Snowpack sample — Buffalo Mountain, Silverthorne, Colorado, USA (2/22/26, 2:02 PM MST)
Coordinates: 39.622, -106.113
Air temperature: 33 °F
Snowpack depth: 63 cm
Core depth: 10 cm
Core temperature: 32 °F
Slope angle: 11°, slope face: 116°
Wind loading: low
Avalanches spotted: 0
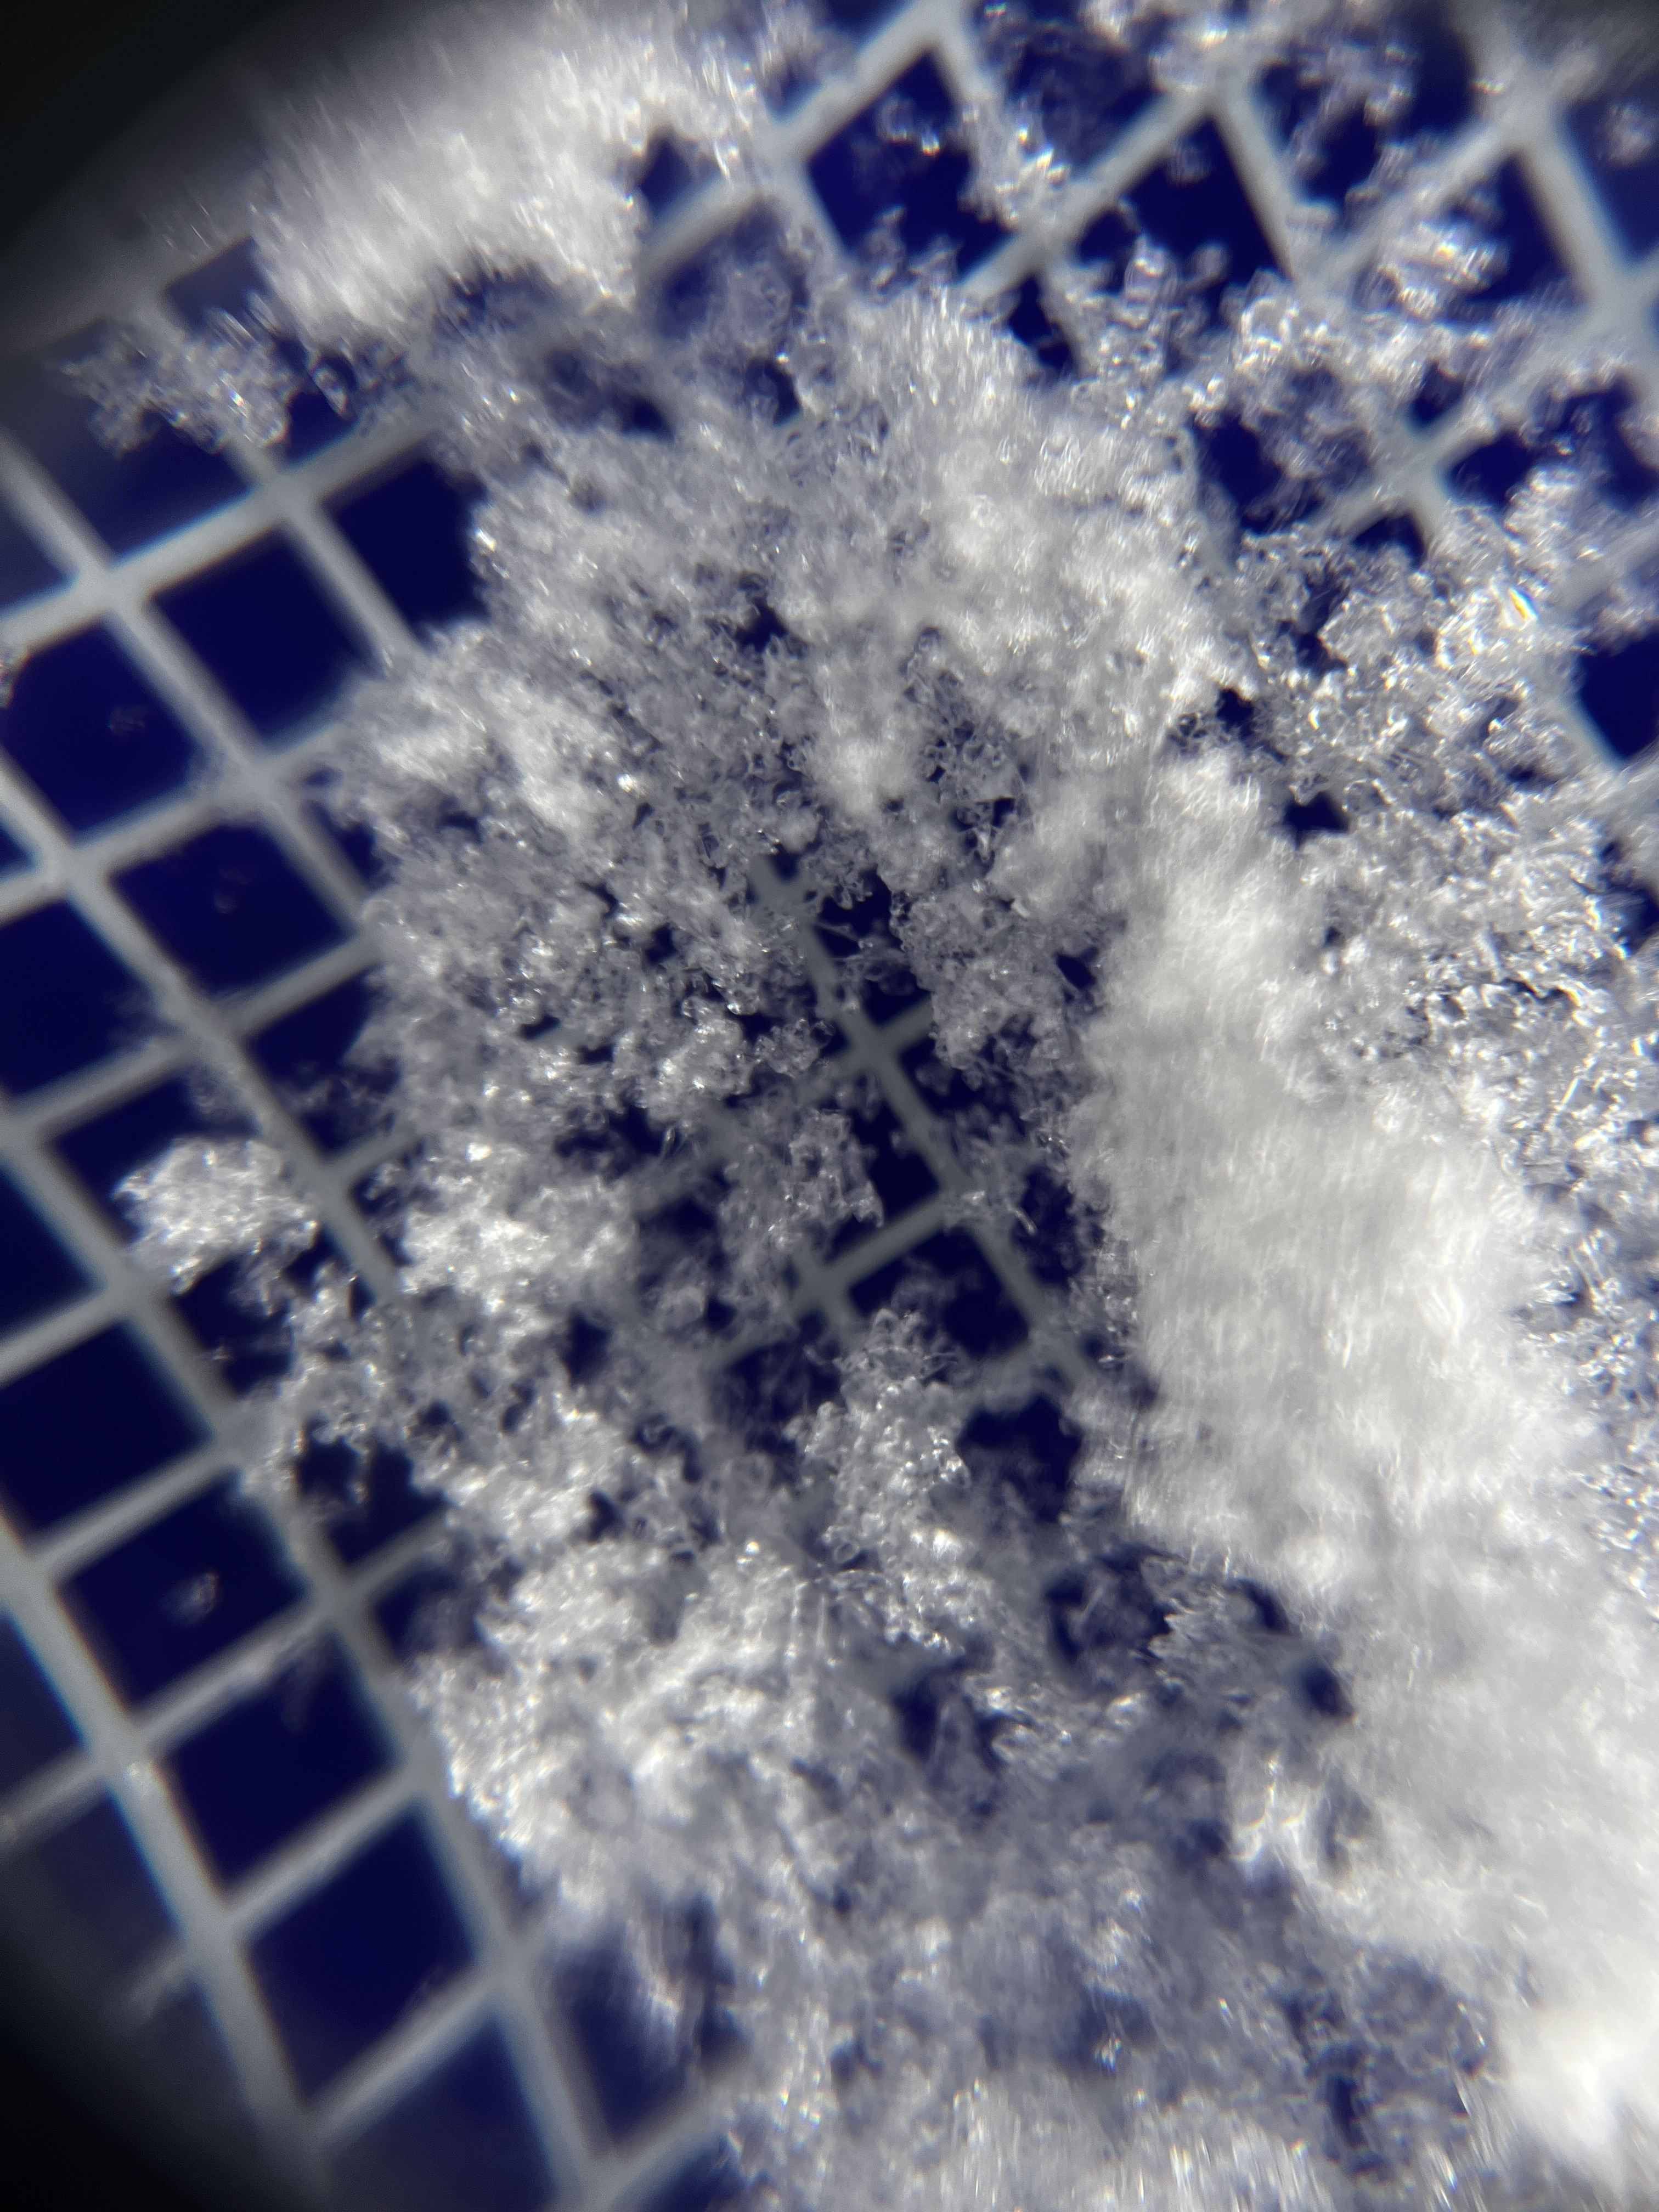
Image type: magnified_profile
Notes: In a firebreak similar to site 1, minimal wind loading with no spotted avalanches (not many faces in view though)